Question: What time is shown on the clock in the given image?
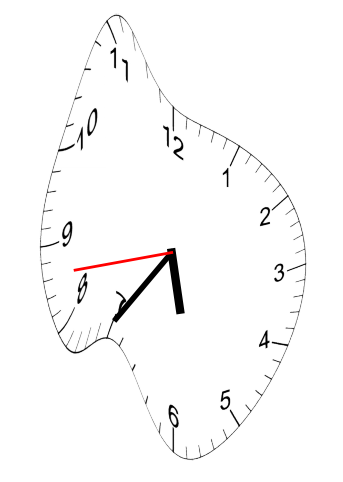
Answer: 05:35:43